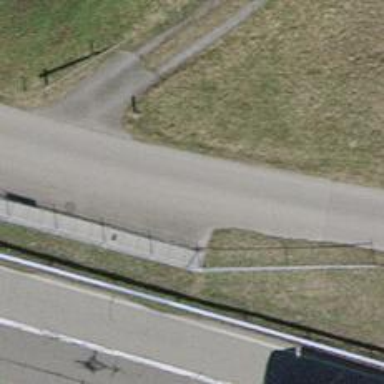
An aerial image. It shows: Gravel track with grade 1 tracktype.